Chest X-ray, AP view. Patient: 57 years old, sex M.
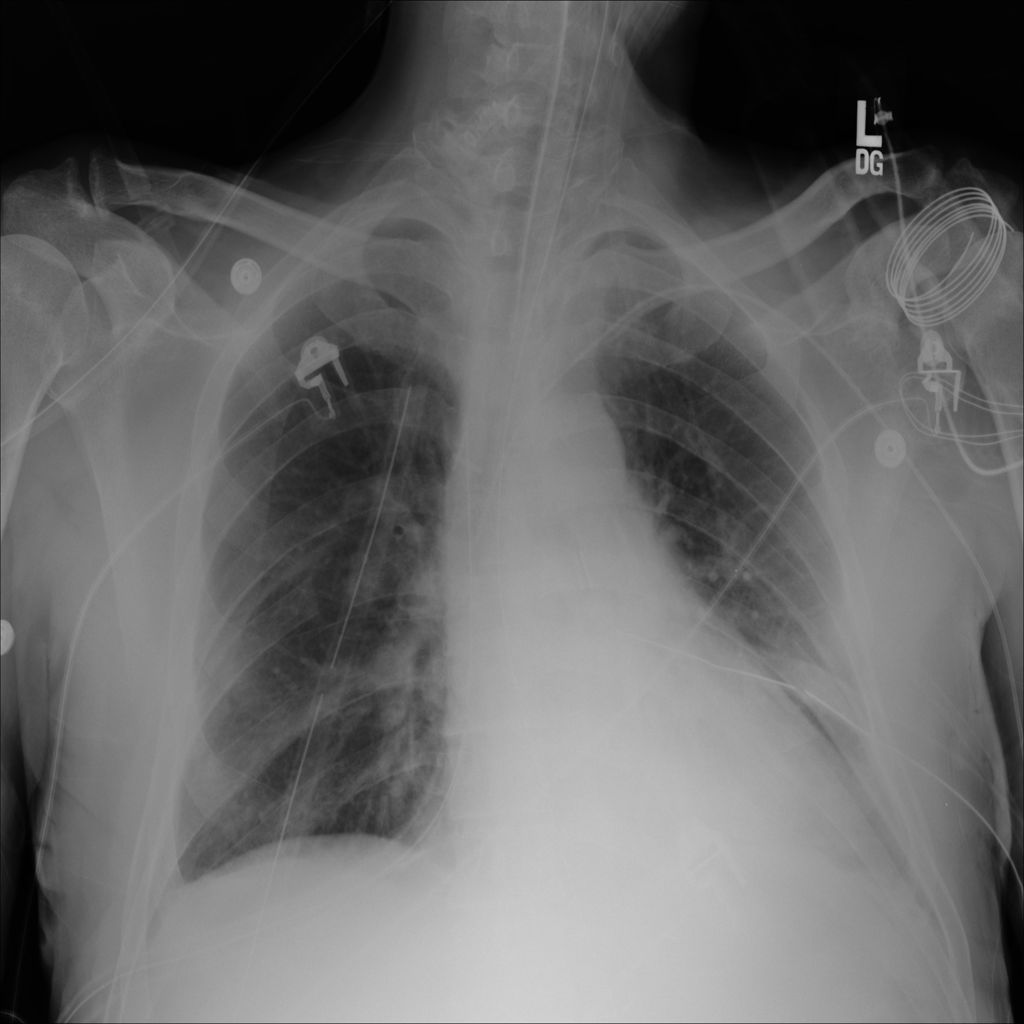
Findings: No Finding